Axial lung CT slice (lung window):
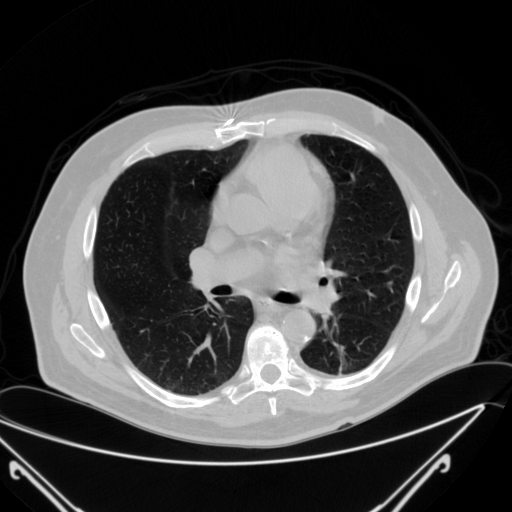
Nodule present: no